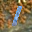
Label: 1